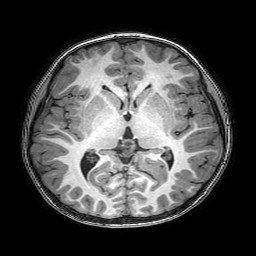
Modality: T1w
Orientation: coronal
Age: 6
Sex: male
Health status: healthy